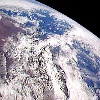
Label: cloud